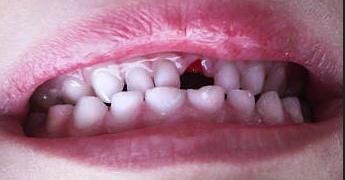
Condition: hypodontia